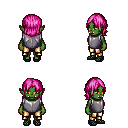
a pixel art fantasy rpg character, female body template, orc, green skin, steel chest armor, gold greaves, pink long bangs hairstyle, ghillies, four views (front, back, left, right), 2x2 character sprite sheet, small pixel art, hard edges, no anti-aliasing